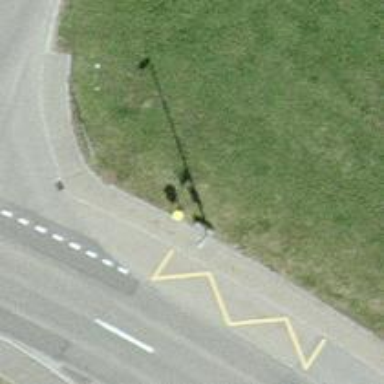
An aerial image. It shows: Bus stop with platform for public transport.